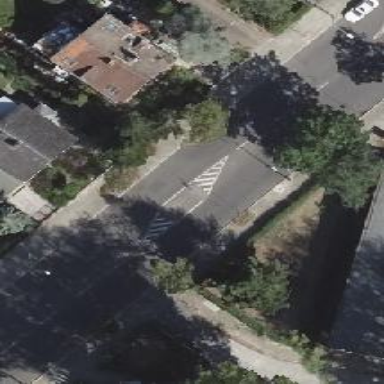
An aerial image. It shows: Uncontrolled zebra crossing with pedestrian island.